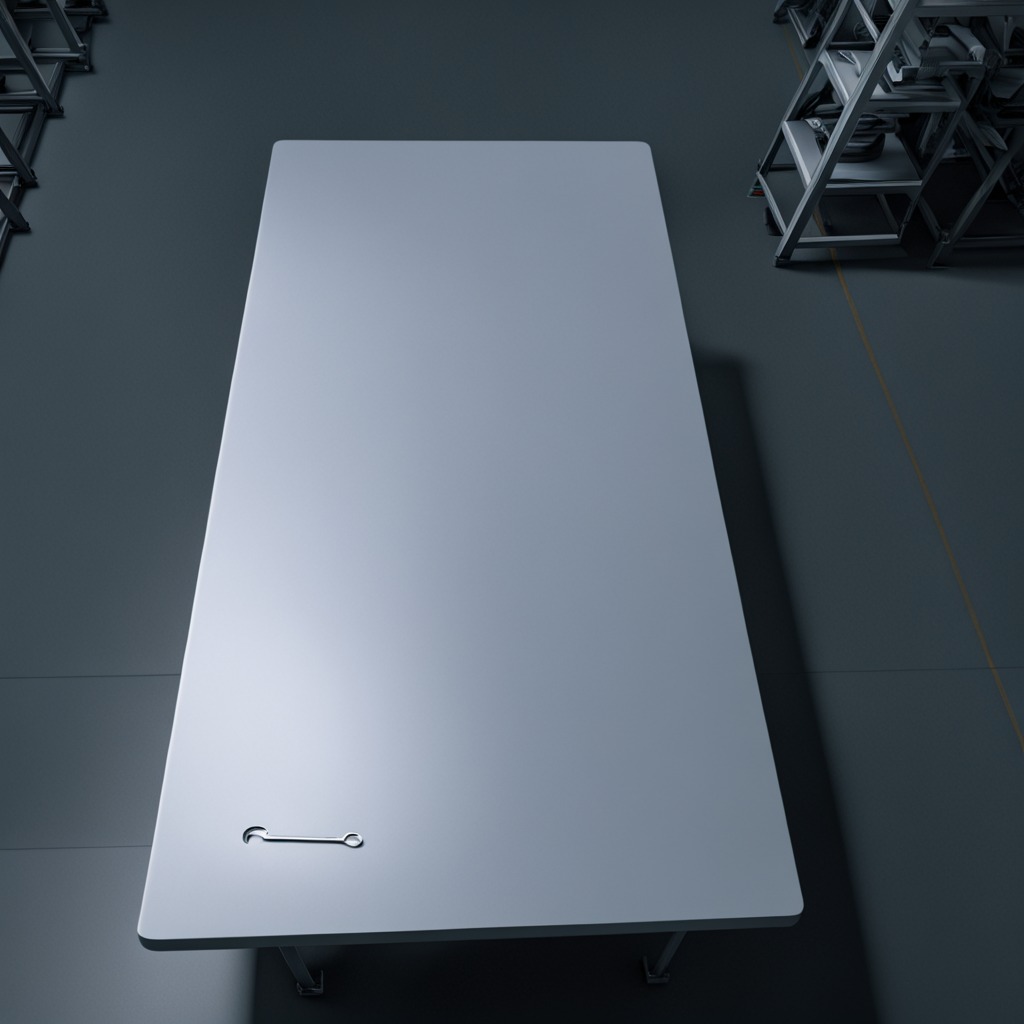
An wrench is lying on the tabletop.